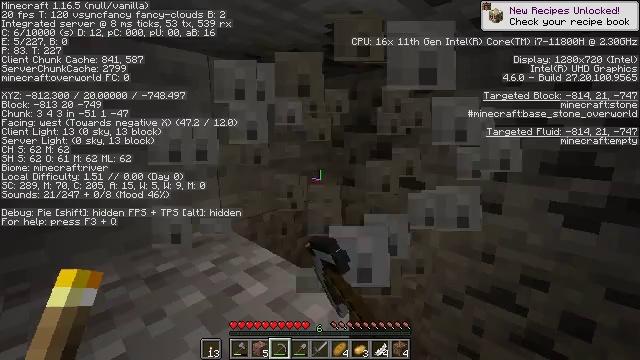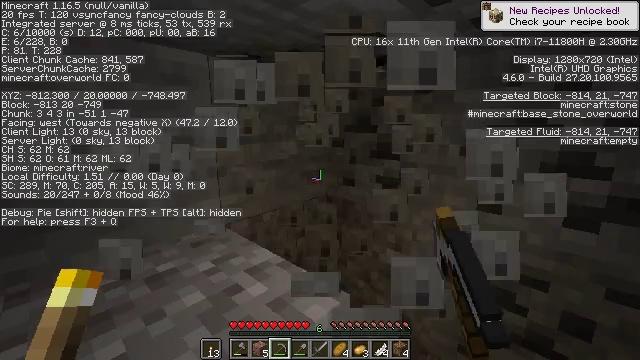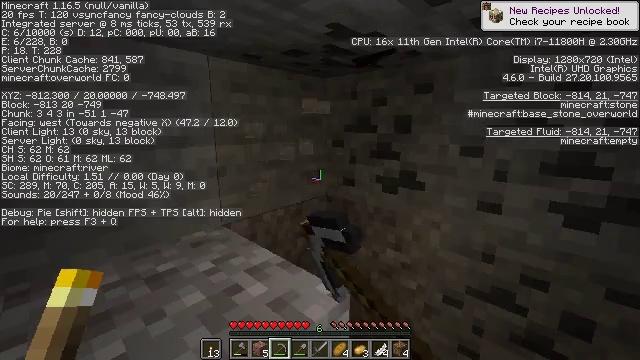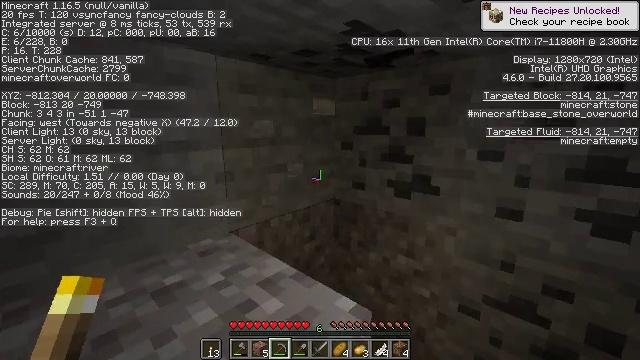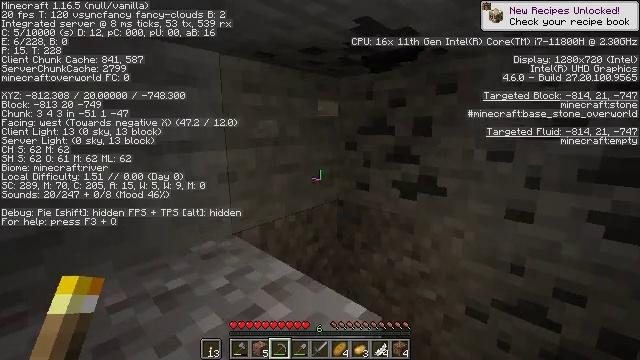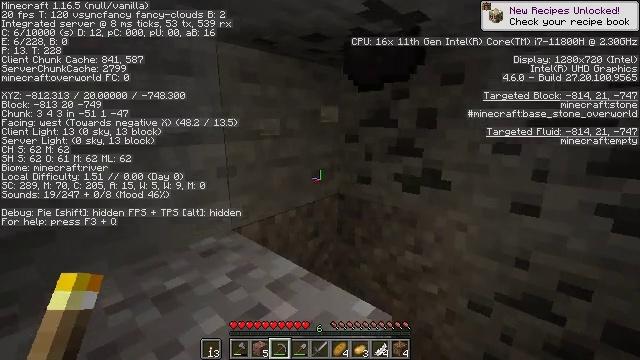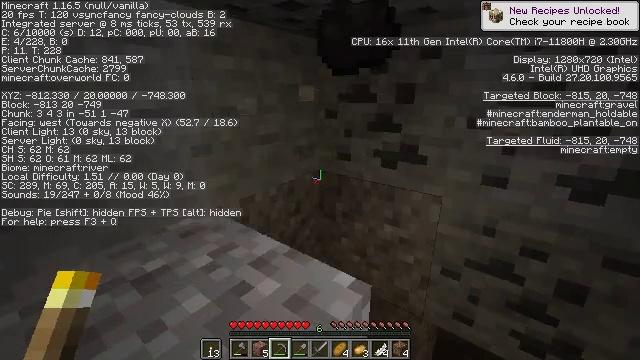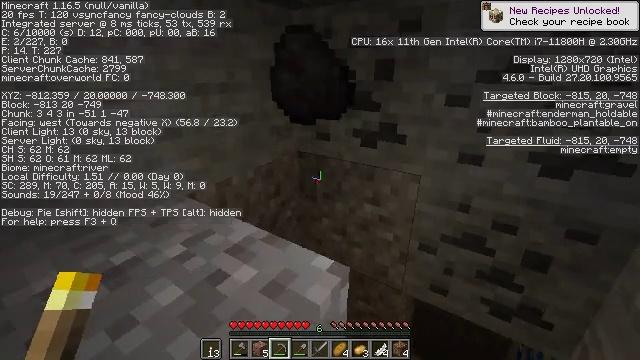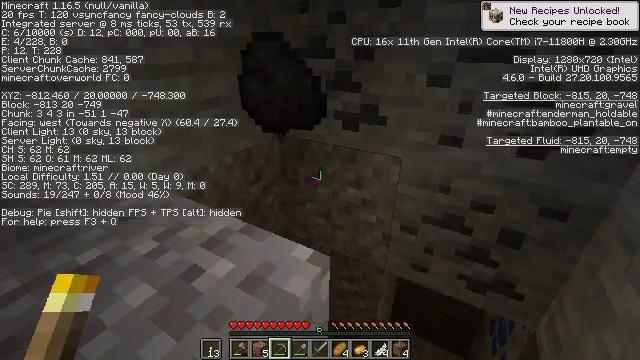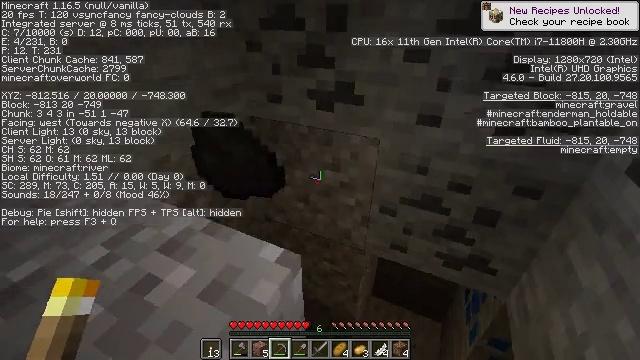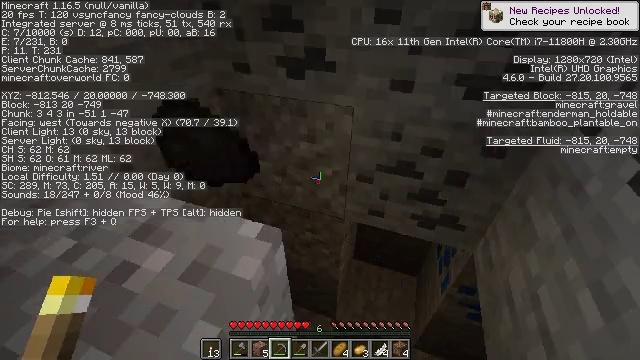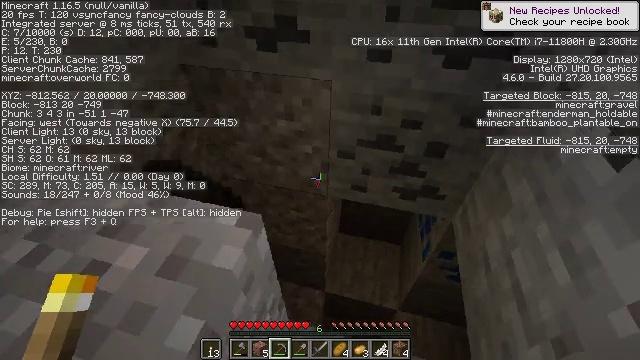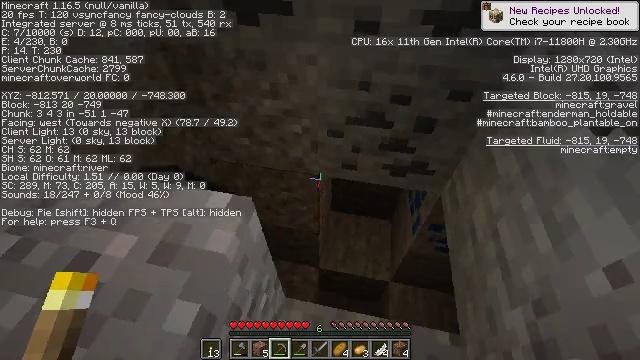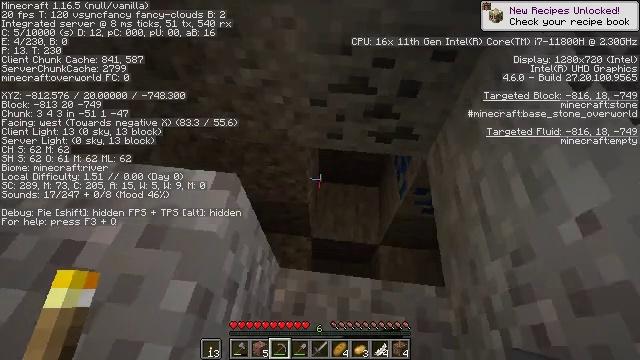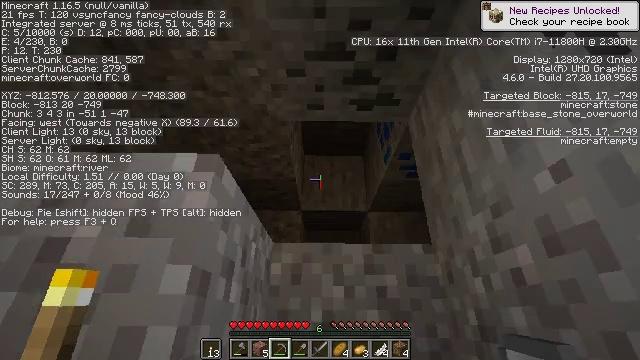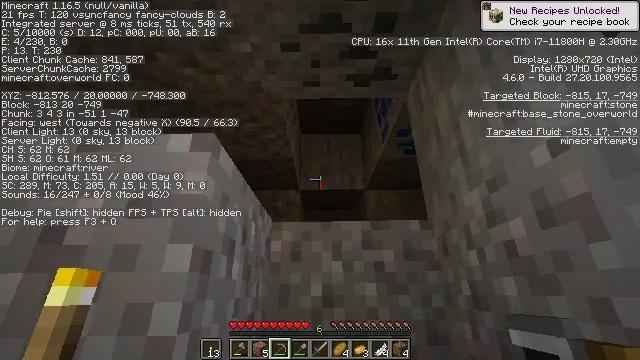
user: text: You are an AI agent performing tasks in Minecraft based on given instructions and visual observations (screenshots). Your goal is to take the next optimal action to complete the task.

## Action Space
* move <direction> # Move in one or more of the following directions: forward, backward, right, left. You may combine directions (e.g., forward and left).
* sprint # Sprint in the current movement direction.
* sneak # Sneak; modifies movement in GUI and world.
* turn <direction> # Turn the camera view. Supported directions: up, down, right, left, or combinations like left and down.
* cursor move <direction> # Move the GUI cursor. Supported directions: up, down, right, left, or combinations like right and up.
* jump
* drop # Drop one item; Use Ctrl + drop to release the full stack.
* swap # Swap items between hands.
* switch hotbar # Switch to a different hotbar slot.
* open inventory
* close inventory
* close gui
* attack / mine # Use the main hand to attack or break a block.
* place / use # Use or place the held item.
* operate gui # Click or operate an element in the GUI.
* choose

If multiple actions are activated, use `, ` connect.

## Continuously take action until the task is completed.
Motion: motion action
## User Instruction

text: Break the gravel block.
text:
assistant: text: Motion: attack / mine
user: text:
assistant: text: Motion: attack / mine
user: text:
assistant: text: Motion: move forward and move left
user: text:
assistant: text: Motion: move forward and move left
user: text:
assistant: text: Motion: move forward and move left, turn right and down
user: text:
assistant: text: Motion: move forward and move left, turn right and down
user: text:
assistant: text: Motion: move forward and move left, turn right and down
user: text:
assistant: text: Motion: move forward, turn right and down
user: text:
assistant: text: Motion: turn right and down
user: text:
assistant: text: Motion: turn right and down
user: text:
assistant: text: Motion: turn right and down
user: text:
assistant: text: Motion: turn right and down
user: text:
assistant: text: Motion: turn right and down
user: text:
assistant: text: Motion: turn right and down
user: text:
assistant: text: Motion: turn right and down
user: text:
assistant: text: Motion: no_op
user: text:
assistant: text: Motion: no_op
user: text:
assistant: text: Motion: move forward
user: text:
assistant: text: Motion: move forward
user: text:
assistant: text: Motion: move forward
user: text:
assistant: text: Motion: move forward
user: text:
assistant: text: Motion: move forward and move right, turn left and down
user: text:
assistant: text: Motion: move forward and move right, turn left and down
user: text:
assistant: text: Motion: move forward and move right, turn left
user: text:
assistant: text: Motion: move forward, turn left
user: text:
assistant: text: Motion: move forward, turn down
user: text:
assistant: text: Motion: move forward
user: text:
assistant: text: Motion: move forward
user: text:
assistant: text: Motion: no_op
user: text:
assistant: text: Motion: turn left and up